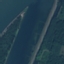
Label: River